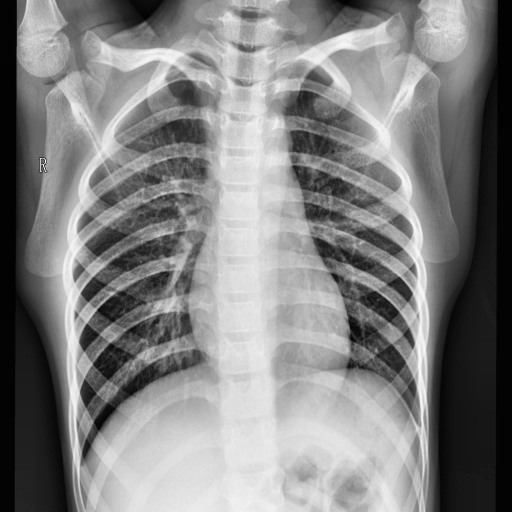
Finding: NORMAL